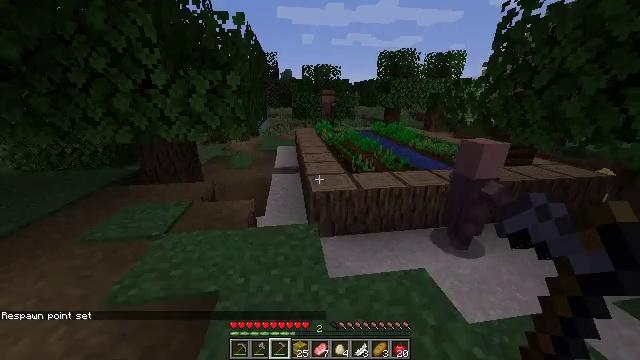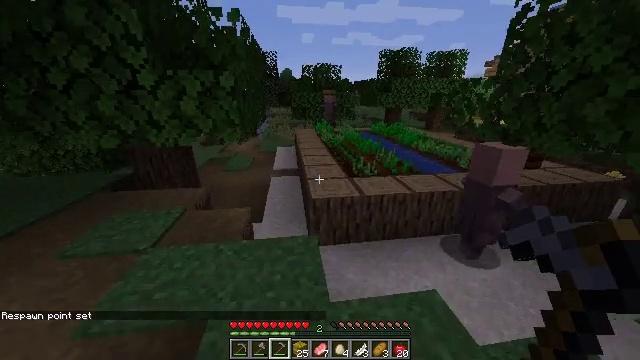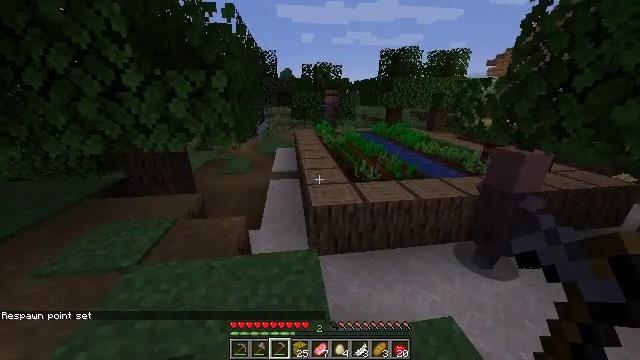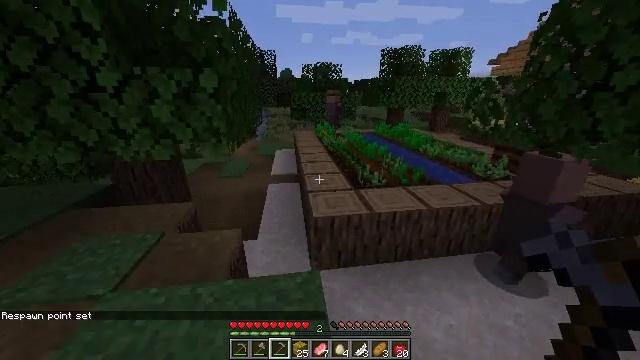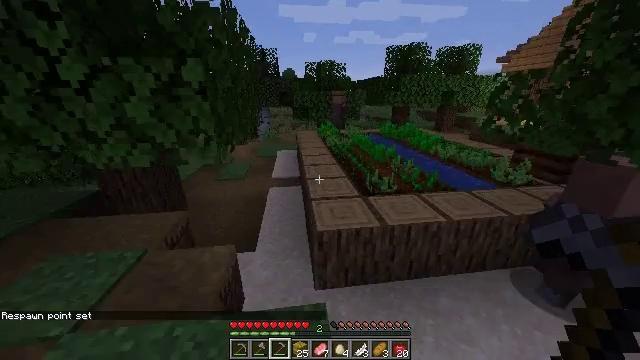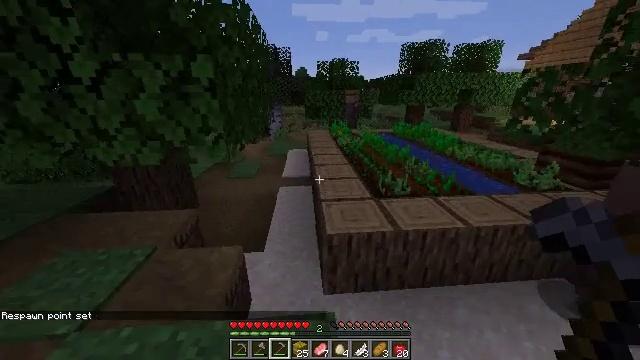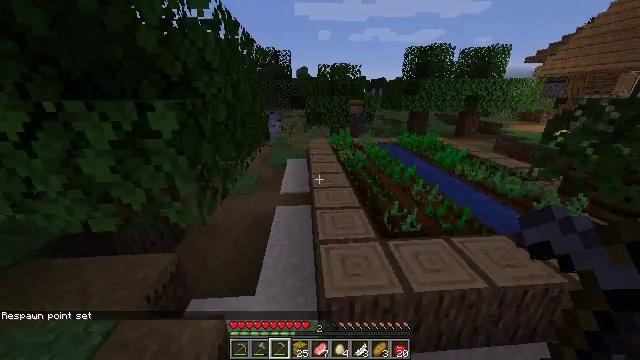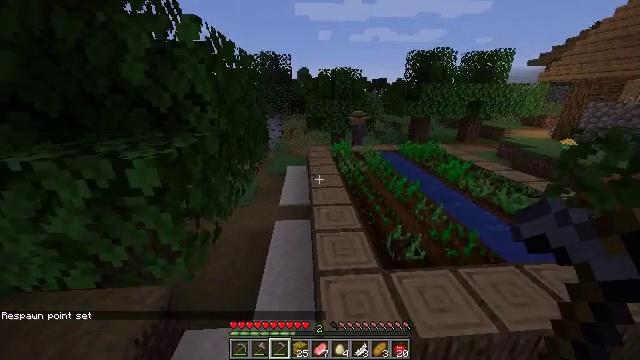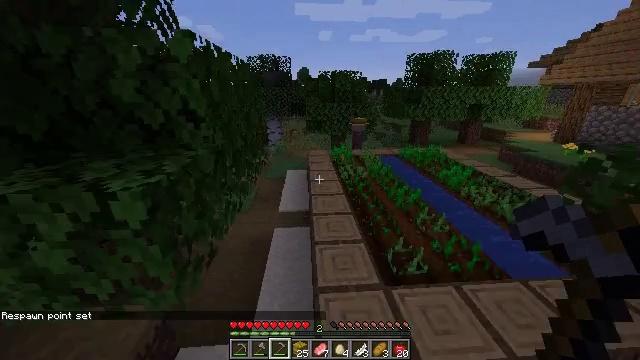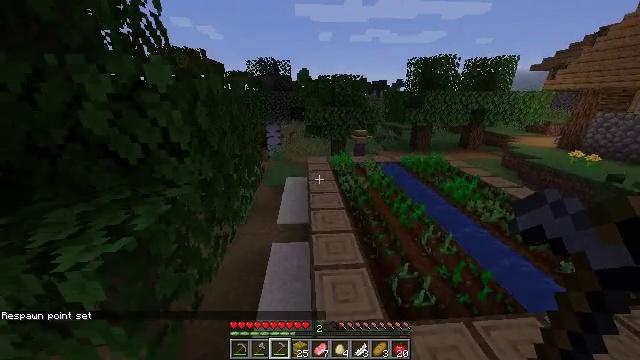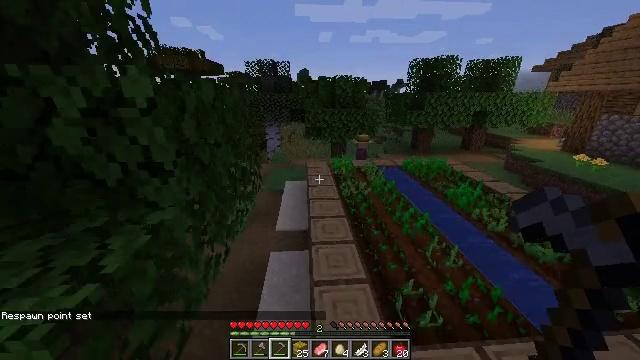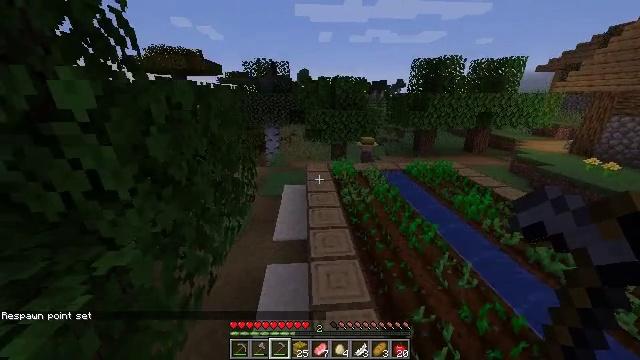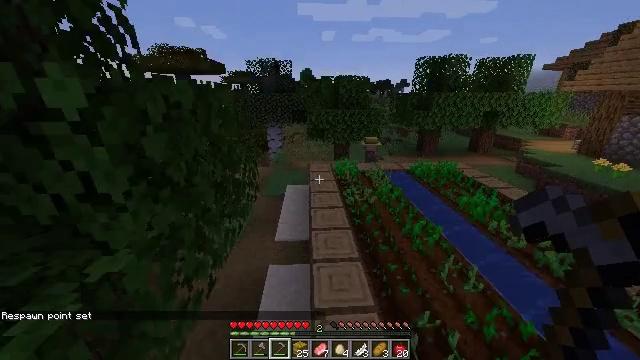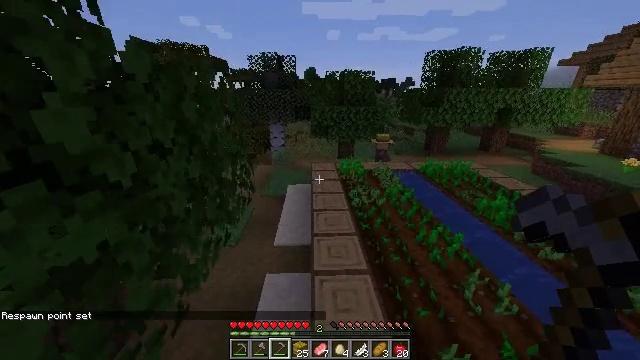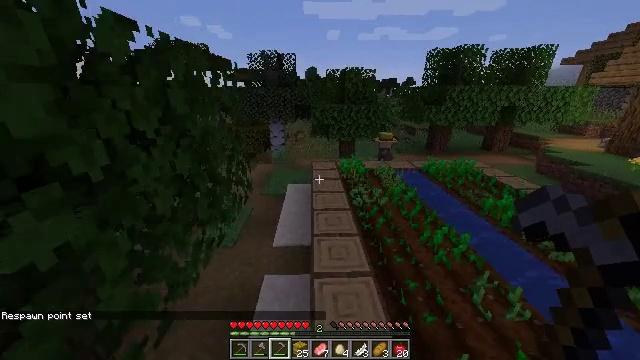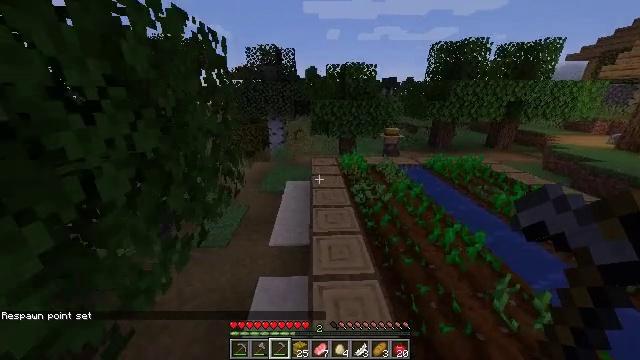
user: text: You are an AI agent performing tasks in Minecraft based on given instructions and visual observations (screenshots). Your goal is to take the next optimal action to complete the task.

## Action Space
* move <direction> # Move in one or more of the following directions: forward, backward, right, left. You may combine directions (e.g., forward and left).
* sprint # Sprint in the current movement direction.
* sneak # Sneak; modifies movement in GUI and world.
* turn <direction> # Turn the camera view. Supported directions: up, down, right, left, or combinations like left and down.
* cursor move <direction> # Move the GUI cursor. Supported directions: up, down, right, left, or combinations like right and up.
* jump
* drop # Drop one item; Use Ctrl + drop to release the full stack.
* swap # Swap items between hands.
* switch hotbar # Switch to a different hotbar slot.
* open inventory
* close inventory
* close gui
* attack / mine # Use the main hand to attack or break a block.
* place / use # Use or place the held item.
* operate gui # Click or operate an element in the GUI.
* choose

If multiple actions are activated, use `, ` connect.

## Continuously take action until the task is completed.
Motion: motion action
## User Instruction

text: Mine a hay block from the field.
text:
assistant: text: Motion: move forward, sprint
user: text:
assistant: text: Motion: move forward, sprint
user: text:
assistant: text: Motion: move forward, sprint
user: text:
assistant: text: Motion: move forward, sprint
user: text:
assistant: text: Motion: move forward, sprint, turn left
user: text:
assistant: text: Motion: move forward, sprint, jump
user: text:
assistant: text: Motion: move forward, sprint, jump
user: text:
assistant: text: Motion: move forward, sprint, jump
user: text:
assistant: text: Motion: move forward, sprint, jump
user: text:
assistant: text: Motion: move forward, sprint, jump
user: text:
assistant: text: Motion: move forward, sprint, jump
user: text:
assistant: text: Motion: move forward, sprint, jump
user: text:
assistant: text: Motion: move forward, sprint, turn left, jump
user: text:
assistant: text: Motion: move forward, sprint, jump
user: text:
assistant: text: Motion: move forward, sprint, jump
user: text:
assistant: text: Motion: move forward, sprint, jump
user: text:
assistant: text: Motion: move forward, sprint, jump
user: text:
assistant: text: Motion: move forward, sprint, jump
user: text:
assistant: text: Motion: move forward, sprint, jump
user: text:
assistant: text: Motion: move forward, sprint, jump
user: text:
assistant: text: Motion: move forward, sprint, jump
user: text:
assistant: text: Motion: move forward, sprint, jump
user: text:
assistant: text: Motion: move forward, sprint, jump
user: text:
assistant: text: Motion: move forward, sprint, jump
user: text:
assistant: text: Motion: move forward, sprint, jump
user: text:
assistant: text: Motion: move forward, sprint, jump
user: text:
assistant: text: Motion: move forward, sprint
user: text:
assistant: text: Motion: move forward, sprint
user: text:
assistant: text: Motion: move forward, sprint, jump
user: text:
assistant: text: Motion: move forward, sprint, jump